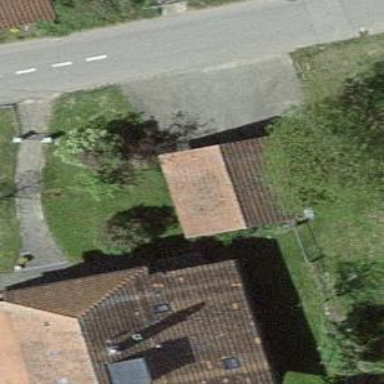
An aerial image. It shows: Garage.